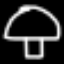
Label: mushroom